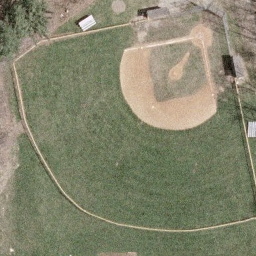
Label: baseballdiamond